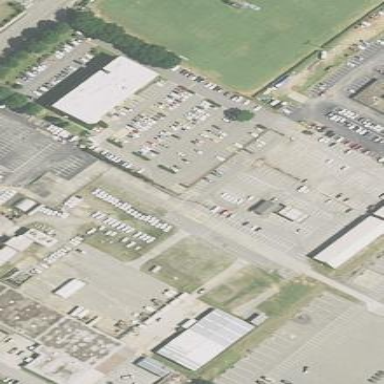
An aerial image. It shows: Parking area.